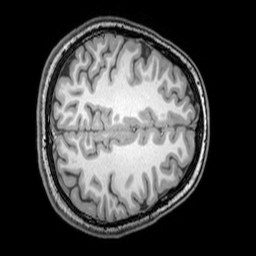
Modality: T1w
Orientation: axial
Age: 24
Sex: female
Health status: healthy
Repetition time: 0.081 s
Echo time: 0.037 s